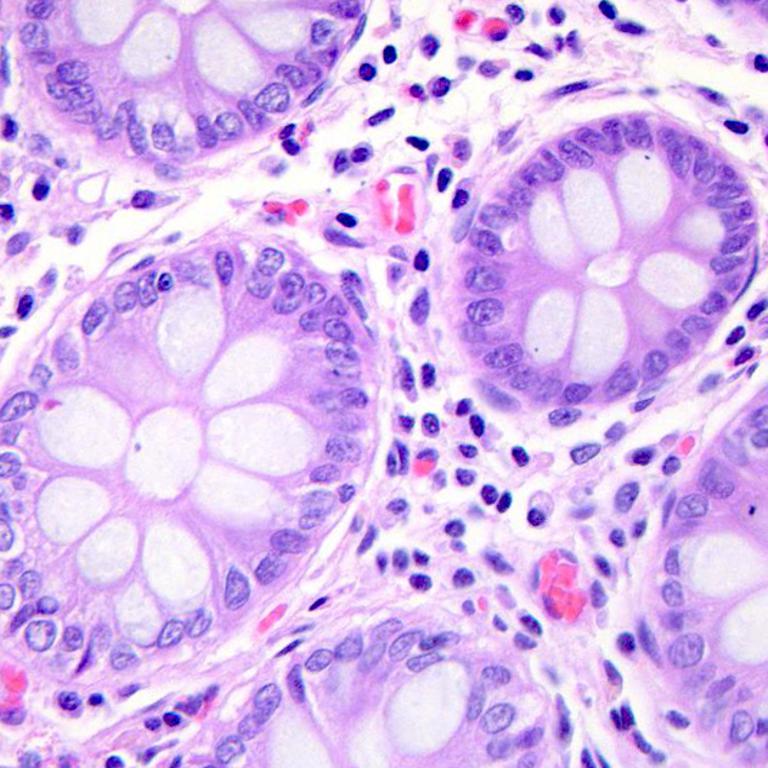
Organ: colon
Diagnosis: benign